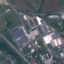
Label: Industrial